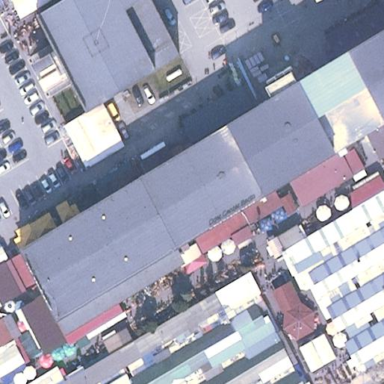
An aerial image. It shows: Retail building.